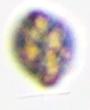
Label: Akashiwo